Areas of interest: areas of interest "Medical"
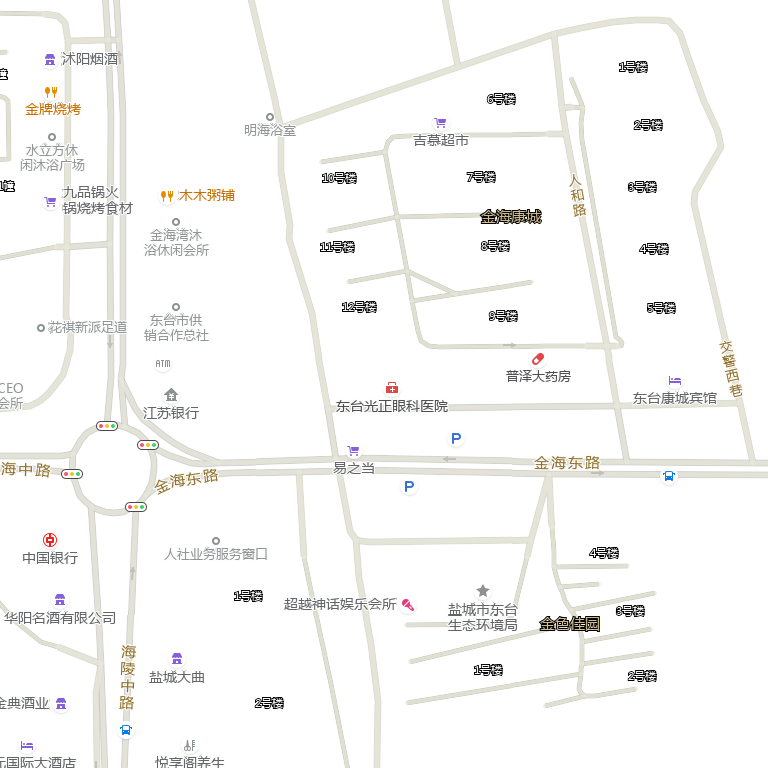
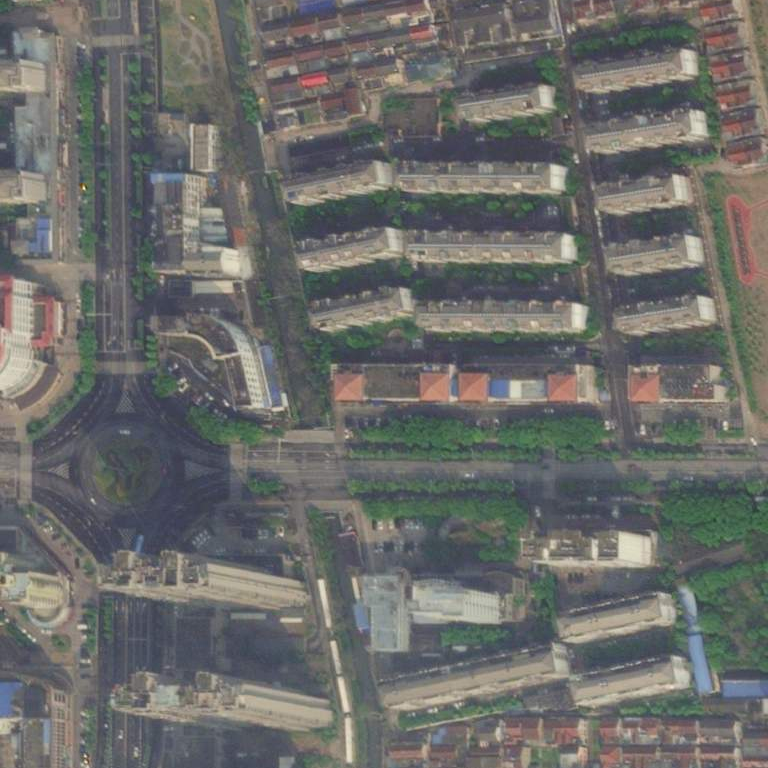